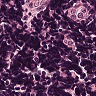
Metastatic tissue present: no